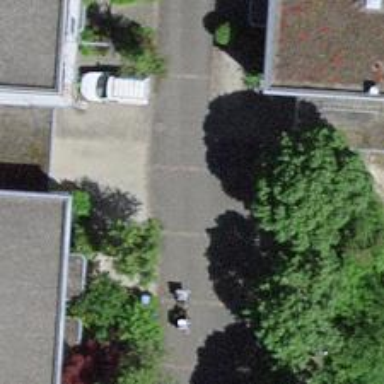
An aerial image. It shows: Pedestrian road with asphalt surface.